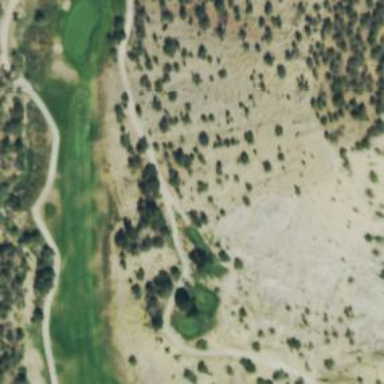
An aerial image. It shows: Path designated for golf carts.